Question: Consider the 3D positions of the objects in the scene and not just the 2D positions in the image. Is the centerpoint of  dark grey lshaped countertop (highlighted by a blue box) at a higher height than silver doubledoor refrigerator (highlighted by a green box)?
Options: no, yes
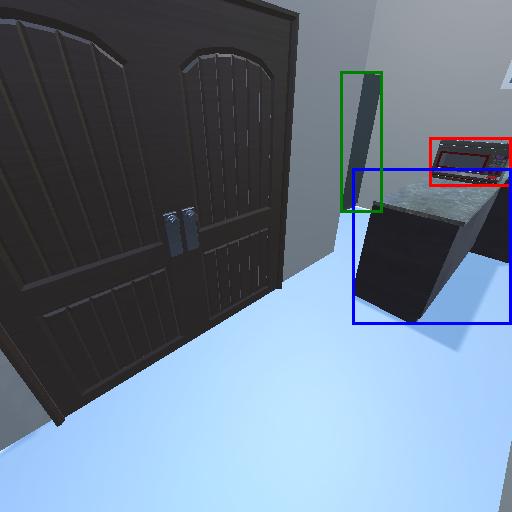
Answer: no